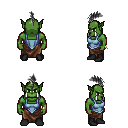
a pixel art fantasy rpg character, male body template, orc, green skin, blue vest, robe skirt, gray mohawk hairstyle, bracelets, black shoes, four views (front, back, left, right), 2x2 character sprite sheet, small pixel art, hard edges, no anti-aliasing